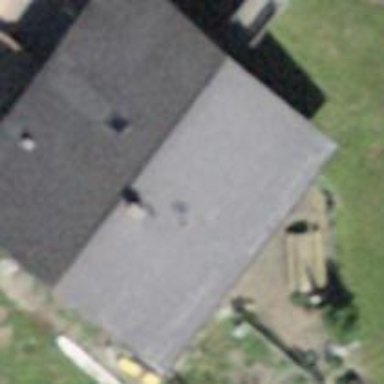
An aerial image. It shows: Building with tile roof.